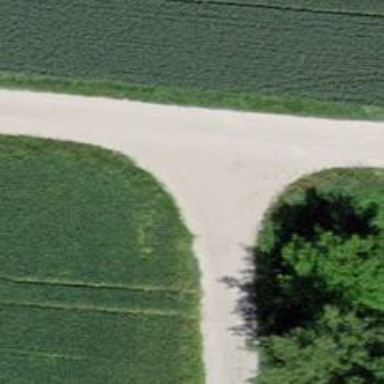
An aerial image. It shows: Unclassified road with compacted surface.